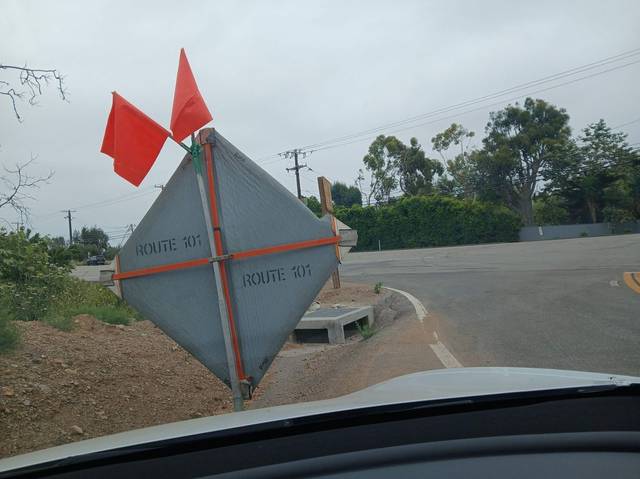
Region: Mexico
Coordinates: 34.042, -118.894